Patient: sex F, age 67
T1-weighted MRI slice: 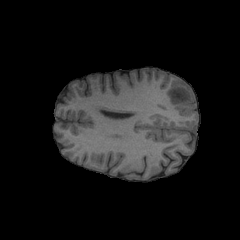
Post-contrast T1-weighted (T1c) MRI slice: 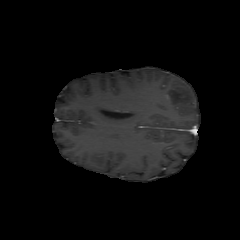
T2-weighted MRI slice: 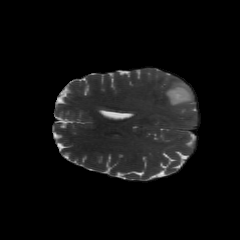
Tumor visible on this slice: yes
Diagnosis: Glioblastoma, IDH-wildtype
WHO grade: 4